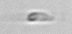
Label: flagellate_morphotype3